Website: bh-photo
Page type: orders-overview
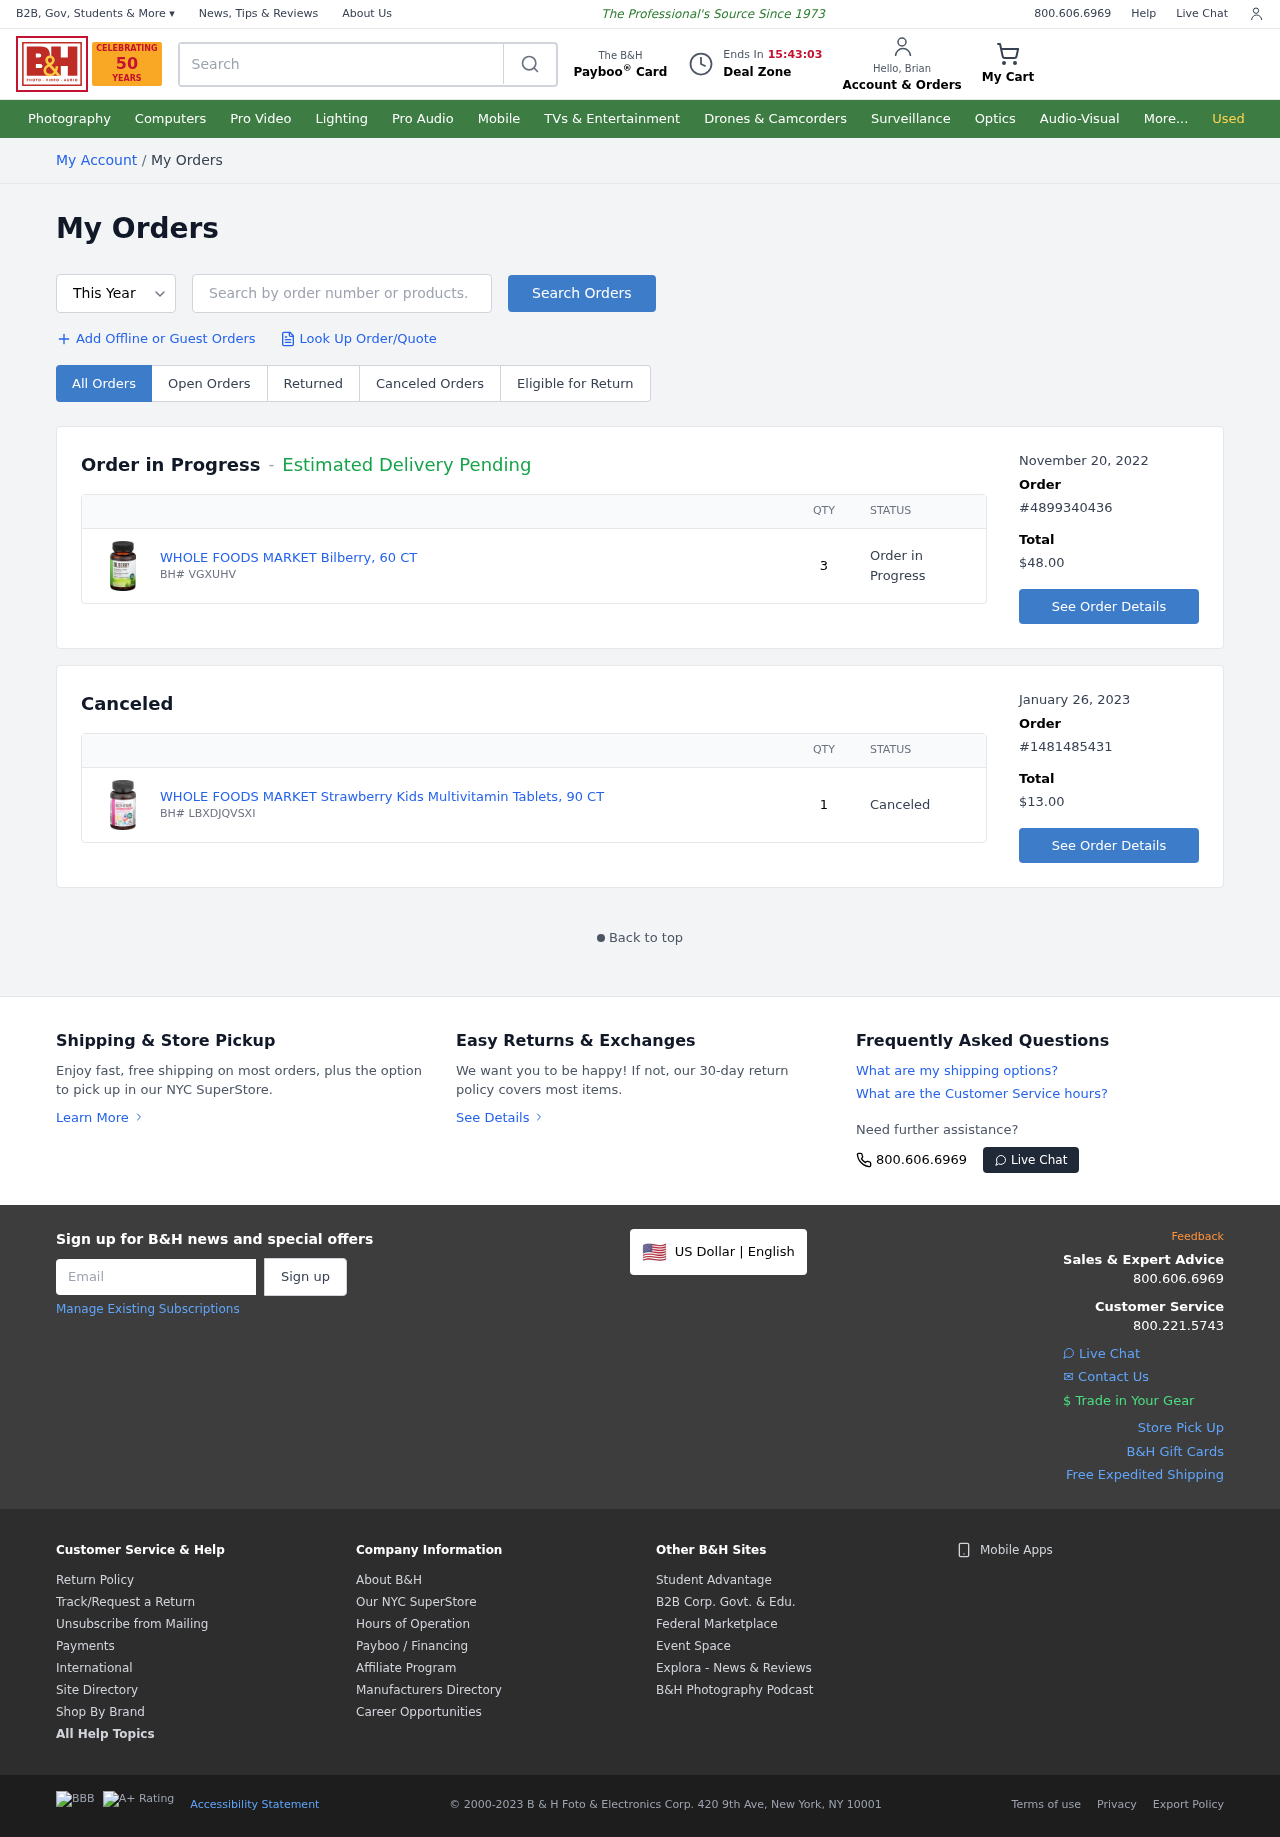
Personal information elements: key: PII_FIRSTNAME
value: Brian
Product elements: key: PRODUCT1_NAME
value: WHOLE FOODS MARKET Bilberry, 60 CT
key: PRODUCT1_QUANTITY
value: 3
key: PRODUCT2_NAME
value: WHOLE FOODS MARKET Strawberry Kids Multivitamin Tablets, 90 CT
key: PRODUCT2_QUANTITY
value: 1
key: PRODUCT1_SKU
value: BH# VGXUHV
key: PRODUCT2_SKU
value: BH# LBXDJQVSXI
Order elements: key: ORDER_DATE
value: November 20, 2022
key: ORDER_ID
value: #4899340436
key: ORDER_TOTAL
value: $48.00
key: ORDER_DATE2
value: January 26, 2023
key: ORDER_ID2
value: #1481485431
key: ORDER_TOTAL2
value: $13.00
Search elements: key: HEADER_SEARCH
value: Search
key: SEARCH_ORDERS
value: Search by order number or products.